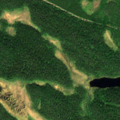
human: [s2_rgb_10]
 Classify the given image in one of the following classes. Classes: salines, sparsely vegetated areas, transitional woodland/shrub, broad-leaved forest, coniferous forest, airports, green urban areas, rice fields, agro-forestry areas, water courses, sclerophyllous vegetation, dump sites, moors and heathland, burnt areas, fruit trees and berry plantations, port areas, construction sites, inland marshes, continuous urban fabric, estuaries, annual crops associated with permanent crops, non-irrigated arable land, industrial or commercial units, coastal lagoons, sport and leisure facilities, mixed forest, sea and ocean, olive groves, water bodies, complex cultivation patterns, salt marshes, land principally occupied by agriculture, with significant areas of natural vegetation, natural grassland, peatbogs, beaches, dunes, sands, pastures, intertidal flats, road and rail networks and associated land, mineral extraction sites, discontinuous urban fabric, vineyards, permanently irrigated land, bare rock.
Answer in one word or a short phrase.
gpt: coniferous forest, mixed forest